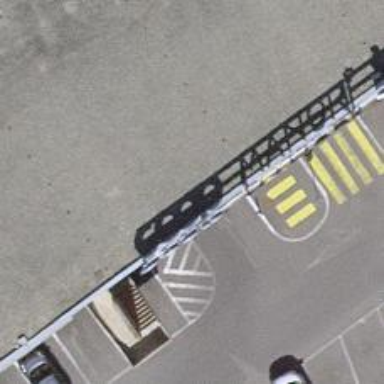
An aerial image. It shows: Parking entrance.